Question: Here I report an example of my alert:

As you can see from the picture I can not bring my alert window above the taskbar.
This is the code that I set the poszione of the window:
'''
public new void Show()
{
this.Left = Application.Current.MainWindow.Left +
Application.Current.MainWindow.ActualWidth - this.Width;
this.Top = Application.Current.MainWindow.Top +
Application.Current.MainWindow.ActualHeight - this.Height;
this.Topmost = true;
Application.Current.MainWindow.Dispatcher.BeginInvoke(
System.Windows.Threading.DispatcherPriority.ApplicationIdle,
(System.Threading.ThreadStart)delegate()
{
base.Show();
});
}
'''
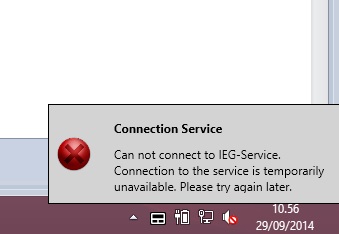
Answer: You can use some useful info in <URL> to locate the window correctly. Specifically you need to get the 'SystemParameters.WorkArea.Bottom'. The code should be like this:
'''
this.Left = SystemParameters.WorkArea.Right - this.ActualWidth;
this.Top = SystemParameters.WorkArea.Bottom - this.ActualHeight;
'''